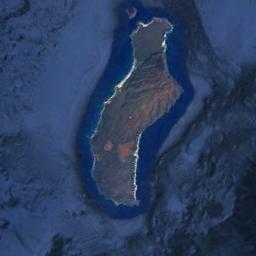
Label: island